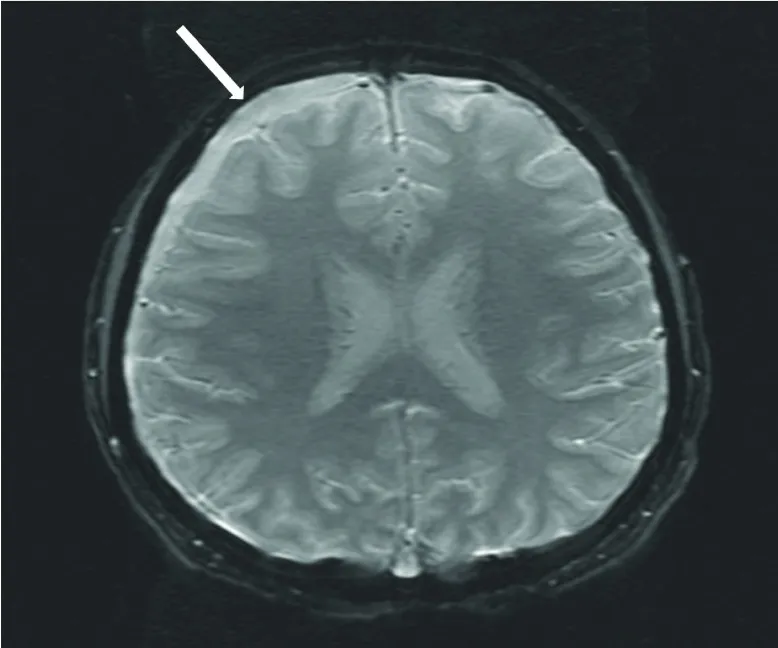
Axial susceptibility weighted image of MRI brain with an arrow indicating the extra-axial collection in right frontotemporal region.
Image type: radiology (mri)